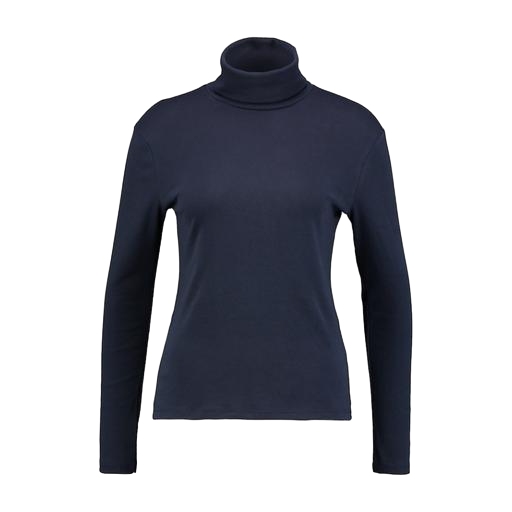
turtleneck tee, high-neck top, blue turtleneck, white background